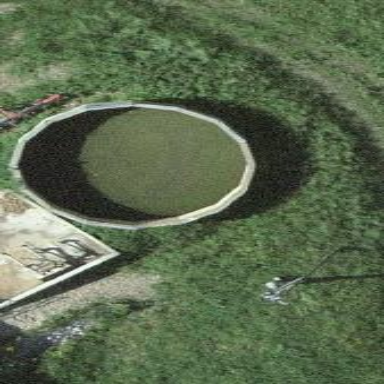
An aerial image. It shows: Silo.